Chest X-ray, PA view. Patient: 22 years old, sex F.
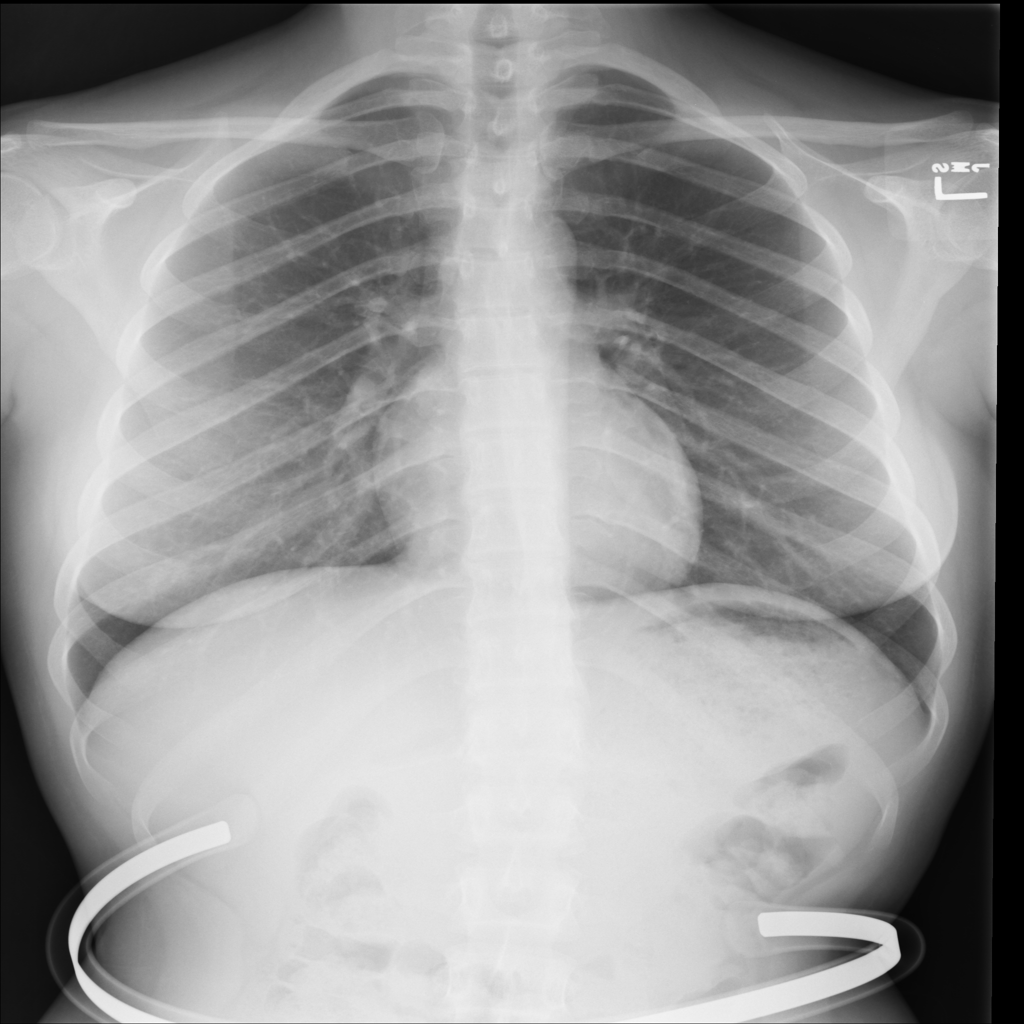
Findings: No Finding